Question: I need your help with an Android custom view and the methods 'getX()' and 'getY()': I'm trying to paint a simple circle at view.getX() and view.getY(), but the circle hasn't its center in the top-left corner as I expect. See the image below (the custom View is the green rectangle):

This is my custom view code:
'''
import android.content.Context;
import android.graphics.Canvas;
import android.graphics.Color;
import android.graphics.Paint;
import android.util.AttributeSet;
import android.util.Log;
import android.view.View;
public class PlotterView extends View {
private Paint paint;
public PlotterView(Context context, AttributeSet attrs) {
super(context, attrs);
paint = new Paint();
paint.setColor(Color.BLUE);
}
@Override
protected void onDraw(Canvas canvas) {
super.onDraw(canvas);
canvas.drawCircle(this.getX(), this.getY(),5, paint);
}
}
'''
And this is the entire layout:
'''
<LinearLayout xmlns:android="http://schemas.android.com/apk/res/android"
xmlns:tools="http://schemas.android.com/tools" android:layout_width="match_parent"
android:layout_height="match_parent" android:paddingLeft="@dimen/activity_horizontal_margin"
android:paddingRight="@dimen/activity_horizontal_margin"
android:paddingTop="@dimen/activity_vertical_margin"
android:paddingBottom="@dimen/activity_vertical_margin"
android:orientation="vertical"
tools:context="calc.PlotFunctionActivity">
<calc.PlotterView
android:id="@+id/plotter"
android:padding="0dp"
android:layout_width="match_parent"
android:layout_height="0dp"
android:background="#00FF00"
android:layout_weight="8"/>
<LinearLayout
android:layout_width="match_parent"
android:layout_height="0dp"
android:orientation="horizontal"
android:layout_weight="2">
<TextView
android:layout_width="wrap_content"
android:layout_height="match_parent"
android:textSize="@dimen/plot_text_size"
android:text="f(x)="
android:gravity="center_vertical|end"/>
<EditText
android:id="@+id/function"
android:layout_width="0dp"
android:layout_height="match_parent"
android:textSize="@dimen/plot_text_size"
android:layout_weight="4"
android:gravity="center_vertical|start"/>
<Button
android:id="@+id/plot"
android:layout_width="0dp"
android:layout_height="match_parent"
android:textSize="@dimen/plot_text_size"
android:layout_weight="2"
android:text="@string/plot_button_label"/>
</LinearLayout>
</LinearLayout>
'''
Any suggestion? Thank you in advance.
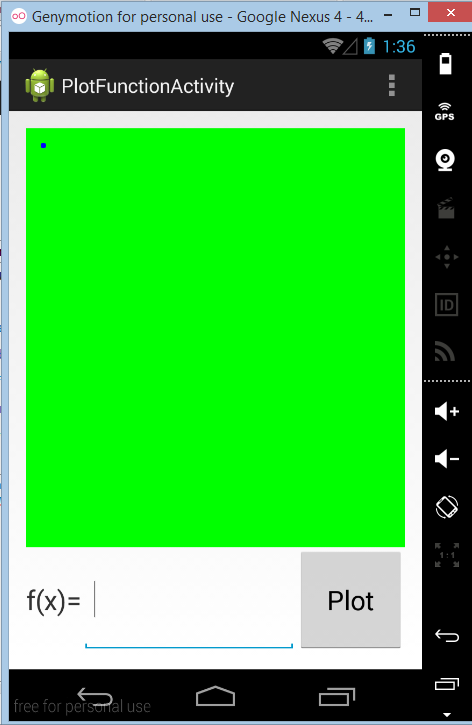
Answer: pskink is totally right, you set a padding to your "base" linearlayout your plot view so when you call <URL>.
Then when you draw a circle you set circle center in plotview landmark so top-left corner of green view is (0,0). For now you can see the same translation between baselayout-plotview and plotview-circle center.